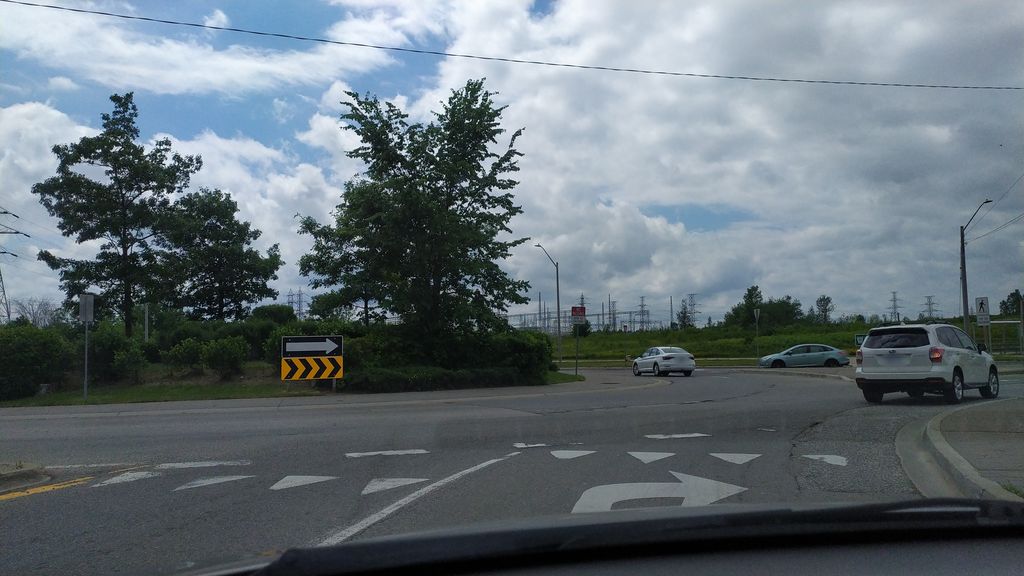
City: kitchener-waterloo